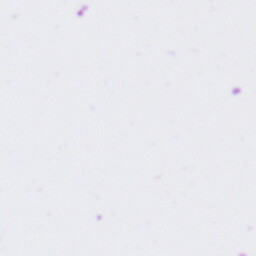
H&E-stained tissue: Tonsil